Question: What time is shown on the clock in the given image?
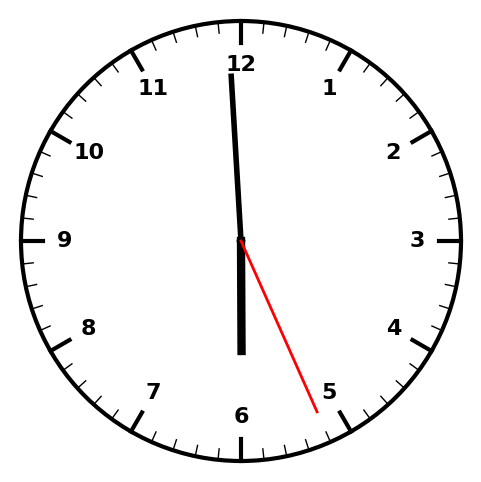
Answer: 05:59:26